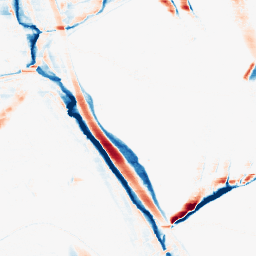
Category: morphological
Decomposition family: morphological_rect
Decomposition parameters: operation: average
width: 20
height: 3
Upsampling method: sinc_blackman
Upsampling parameters: scale: 2
kernel_size: 8
Upsampling scale: 2